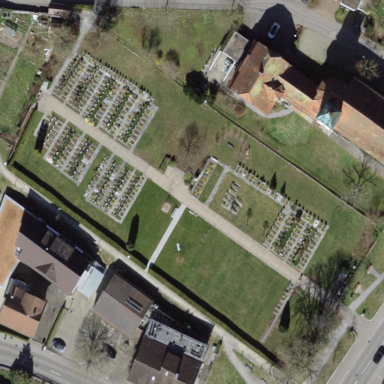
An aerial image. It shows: Cemetery.